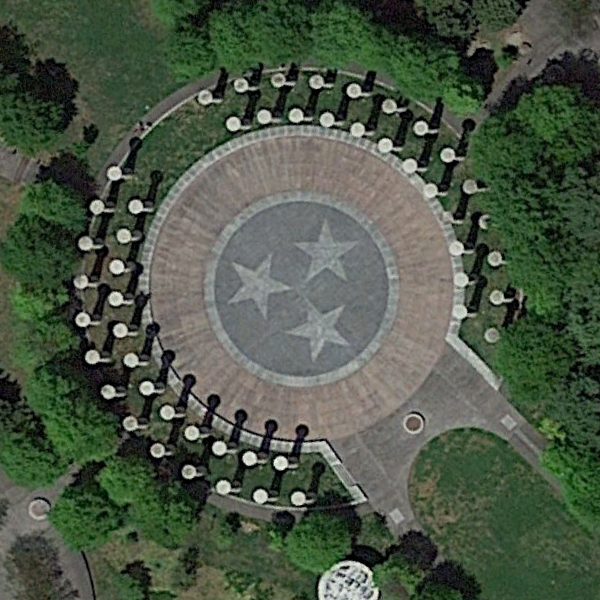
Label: Square